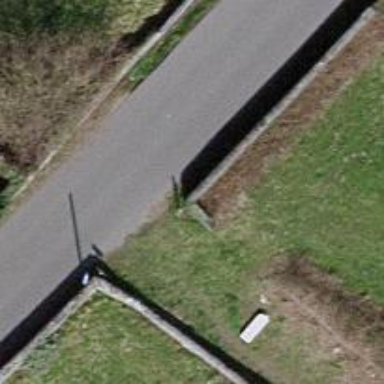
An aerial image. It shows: Retaining wall.